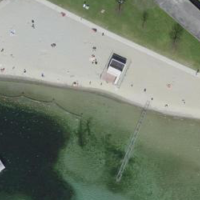
EUNIS habitat code: 14
Species observed at this site:
Certhia brachydactyla
Podiceps grisegena
Corvus corone
Podiceps cristatus
Fulica atra
Anas crecca
Dendrocopos major
Aegithalos caudatus
Buteo buteo
Jynx torquilla
Sylvia atricapilla
Chroicocephalus ridibundus
Phylloscopus collybita
Larus michahellis
Cygnus olor
Gallinula chloropus
Erithacus rubecula
Pica pica
Phoenicurus ochruros
Sitta europaea
Phoenicurus phoenicurus
Columba livia
Garrulus glandarius
Picus viridis
Corvus corax
Periparus ater
Phylloscopus trochilus
Accipiter nisus
Motacilla cinerea
Cyanistes caeruleus
Anas platyrhynchos
Sturnus vulgaris
Chloris chloris
Larus canus
Aythya ferina
Troglodytes troglodytes
Ciconia ciconia
Aythya fuligula
Passer domesticus
Fringilla coelebs
Regulus ignicapilla
Coloeus monedula
Ptyonoprogne rupestris
Carduelis carduelis
Turdus merula
Columba palumbus
Phalacrocorax carbo
Tachymarptis melba
Fringilla montifringilla
Parus major
Hirundo rustica
Milvus migrans
Mergus merganser
Milvus milvus
Sterna hirundo
Anser anser
Regulus regulus
Coccothraustes coccothraustes
Ichthyaetus melanocephalus
Motacilla alba